Question:
How can I achieve that using matplotlib?
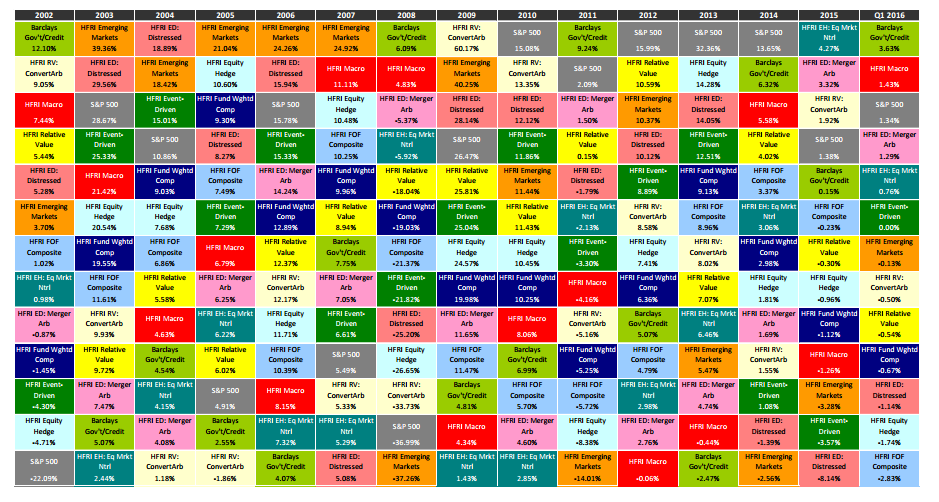
Answer: Here is my code with the data you provided. As there's no class [they are all different, despite your first example in your question does have classes], I gave colors based on the numbers. You can definitely start alone from here, whatever result you want to achieve. You just need 'pandas', 'seaborn' and 'matplotlib':
'''
import pandas as pd
import seaborn as sns
import matplotlib.pyplot as plt
# import xls
df=pd.read_excel('data.xlsx')
# exclude Ranking values
df1 = df.ix[:,1:-1]
# for each element it takes the value of the xls cell
df2=df1.applymap(lambda x: float(x.split('
')[1]))
# now plot it
df_heatmap = df2
fig, ax = plt.subplots(figsize=(15,15))
sns.heatmap(df_heatmap, square=True, ax=ax, annot=True, fmt="1.3f")
plt.yticks(rotation=0,fontsize=16);
plt.xticks(fontsize=12);
plt.tight_layout()
plt.savefig('dfcolorgraph.png')
'''
Which produces the following picture.
<URL>